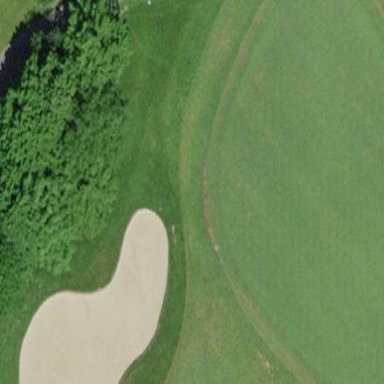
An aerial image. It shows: Sand bunker on golf course.